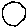
Label: circle